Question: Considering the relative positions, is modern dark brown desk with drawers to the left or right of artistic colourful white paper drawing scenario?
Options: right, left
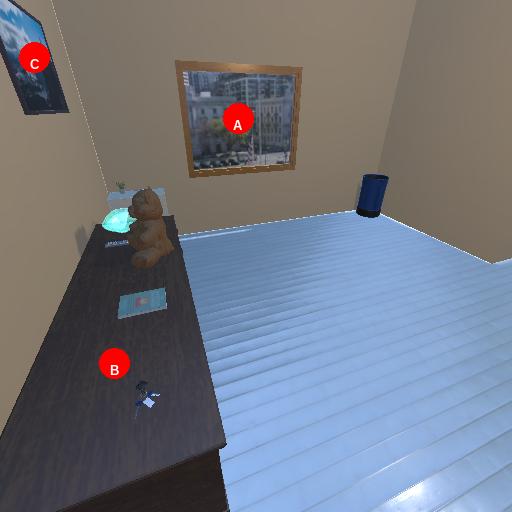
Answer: right